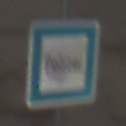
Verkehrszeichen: Polizei
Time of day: Midday
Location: Outdoor (Suburban)
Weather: PartlyCloudy
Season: NotSpecified
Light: Natural